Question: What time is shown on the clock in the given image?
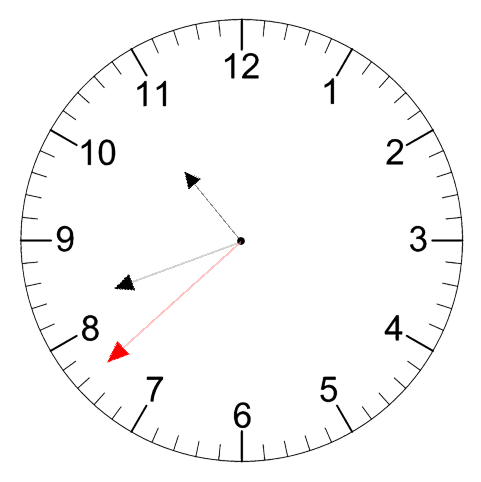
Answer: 10:41:38